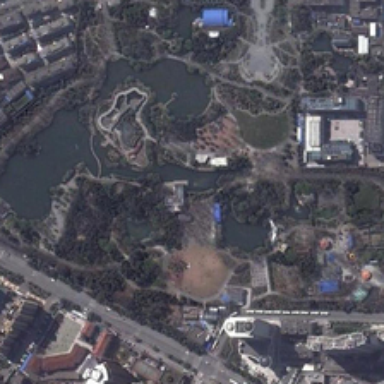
Many buildings are around a park with a pond and many green trees .